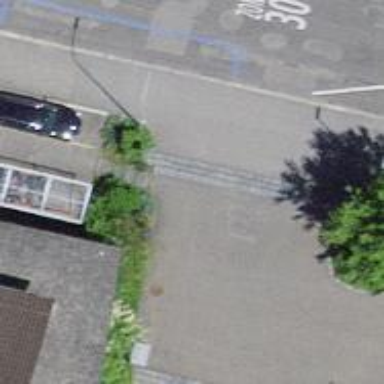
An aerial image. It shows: Road with steps.